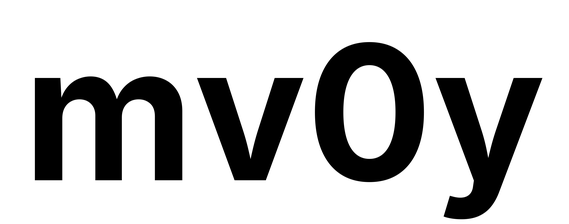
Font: Inter_Bold